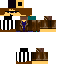
A male human skin with medium skin, wearing brown long hair dressed in a blue hoodie and black pants, featuring a closed mouth.